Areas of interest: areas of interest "Mianyang Happy Bowl Water World"
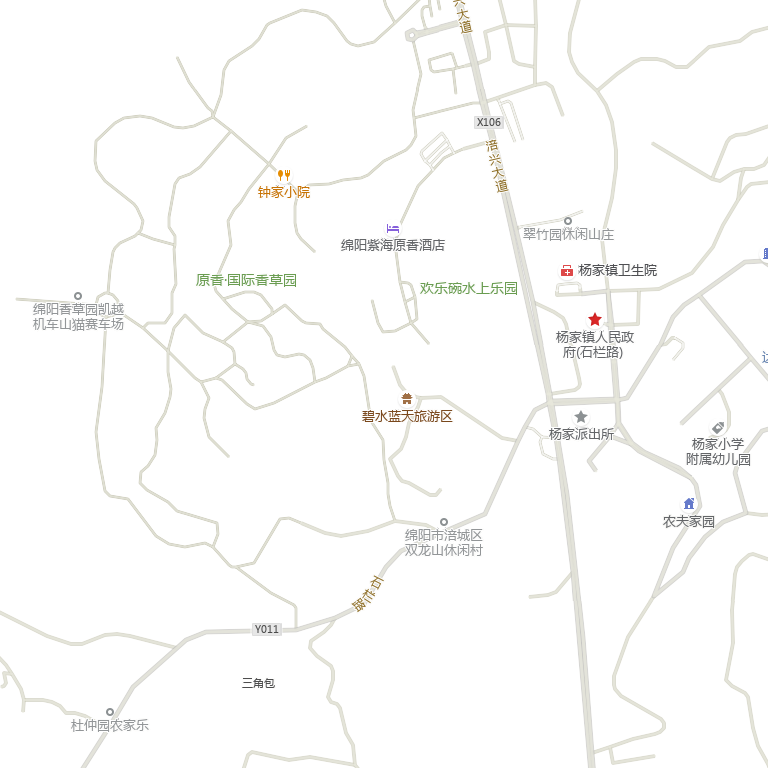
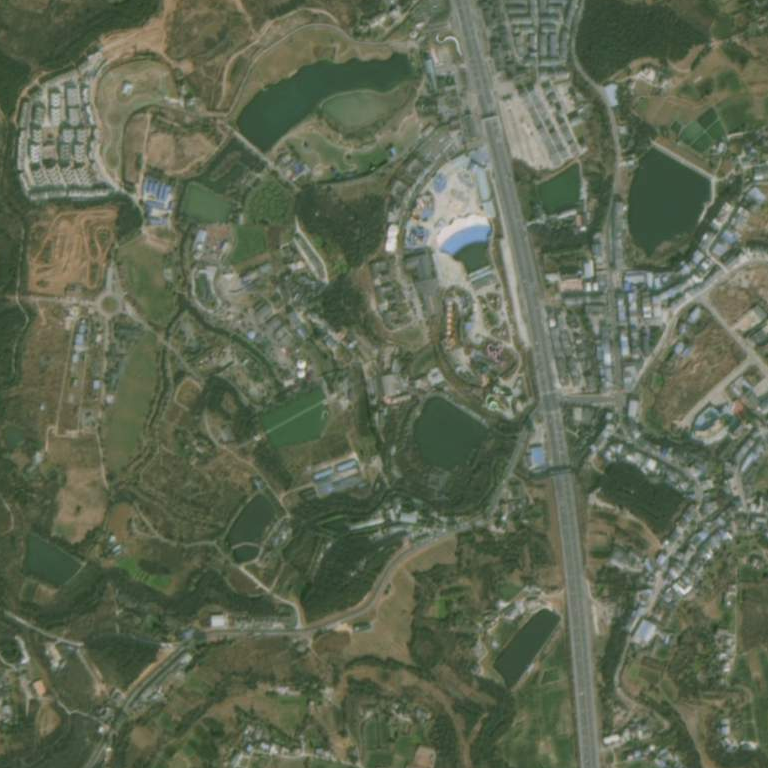